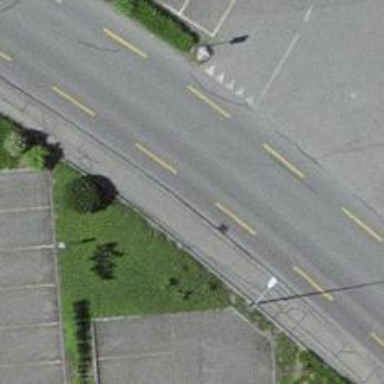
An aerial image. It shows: Secondary road with asphalt surface and dedicated cycle lane.